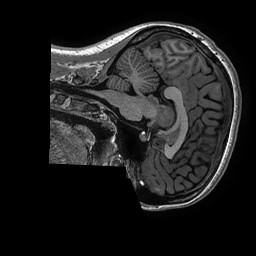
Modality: T1w
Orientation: sagittal
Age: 24
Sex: female
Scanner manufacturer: ge
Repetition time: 0.00733 s
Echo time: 0.003 s